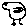
Label: bird